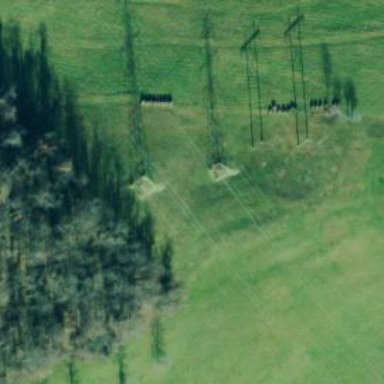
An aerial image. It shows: Lattice structure tower used for power distribution.